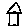
Label: house